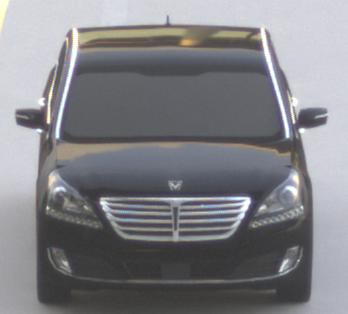
Make: Hyundai
Model: Equus
Detailed model: Gen. 2 VI
Model produced from: 2009
Model produced until: 2016
Doors: 4
Color: black
Road condition: dry road
Daytime: sunrise or sunset
Contrast: medium contrast